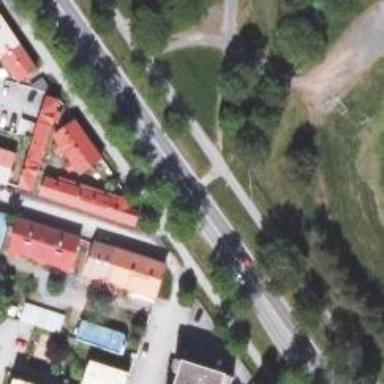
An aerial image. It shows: Cycleway.